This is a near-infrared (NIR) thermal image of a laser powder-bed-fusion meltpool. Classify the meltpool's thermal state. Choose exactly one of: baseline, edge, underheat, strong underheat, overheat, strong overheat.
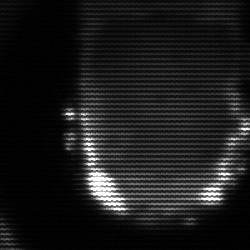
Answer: baseline